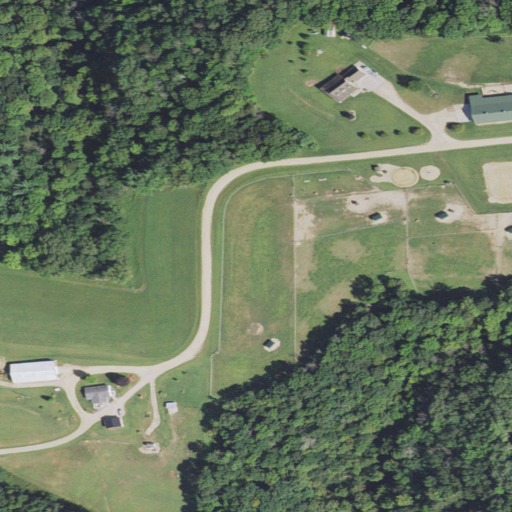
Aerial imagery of ridge(s) in Wisconsin named Larsen Ridge containing deciduous forest, pasture, open development, shrub, low intensity development, and mixed forest